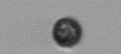
Label: Dinophyceae